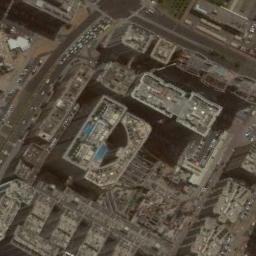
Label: commercial_area